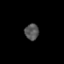
Tissue: prostate
Cell type: T cells
Senescence score: 0.3517
Nuclear area (px): 222
Mean DAPI intensity: 83.5